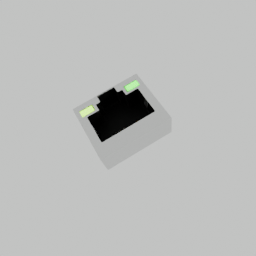
Label: electronics